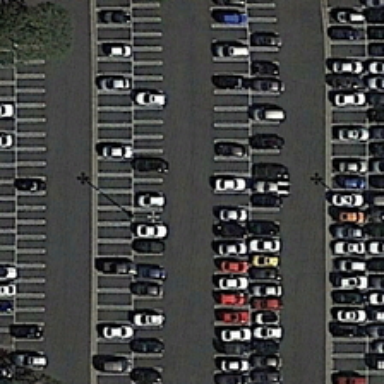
Many cars are parked in a parking lot .